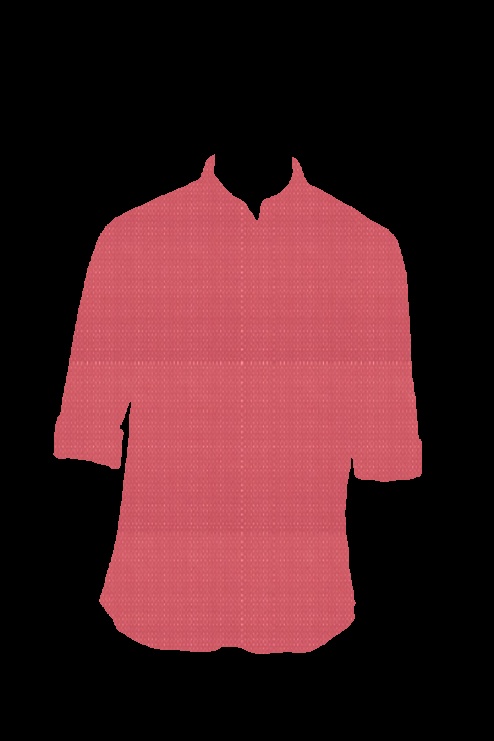
pink slim fit button up tee